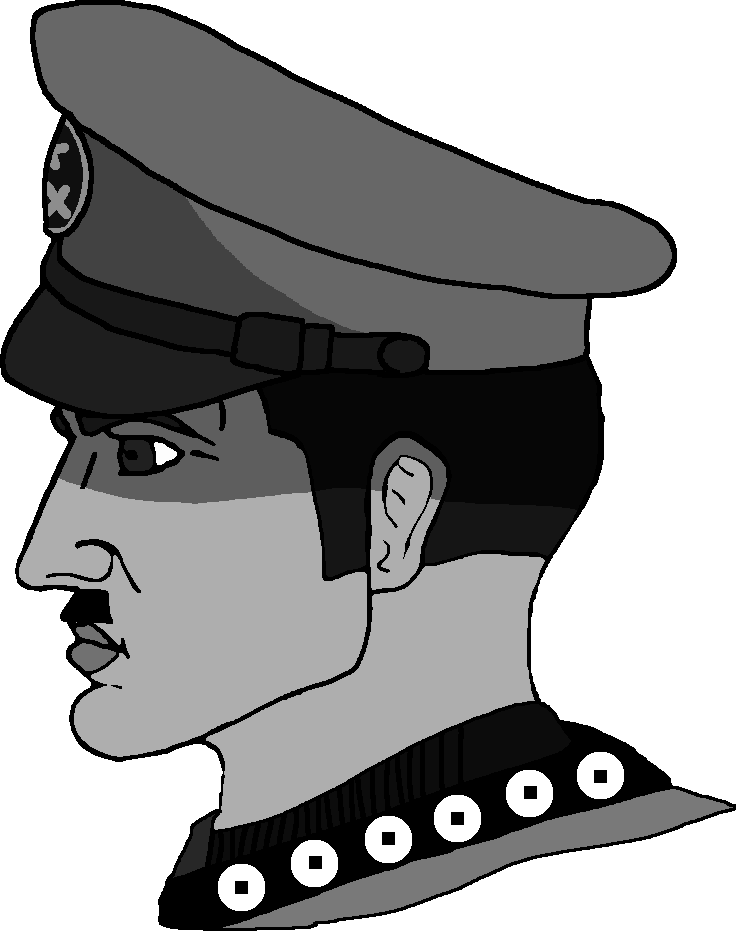
Label: 4_Yes_Chad